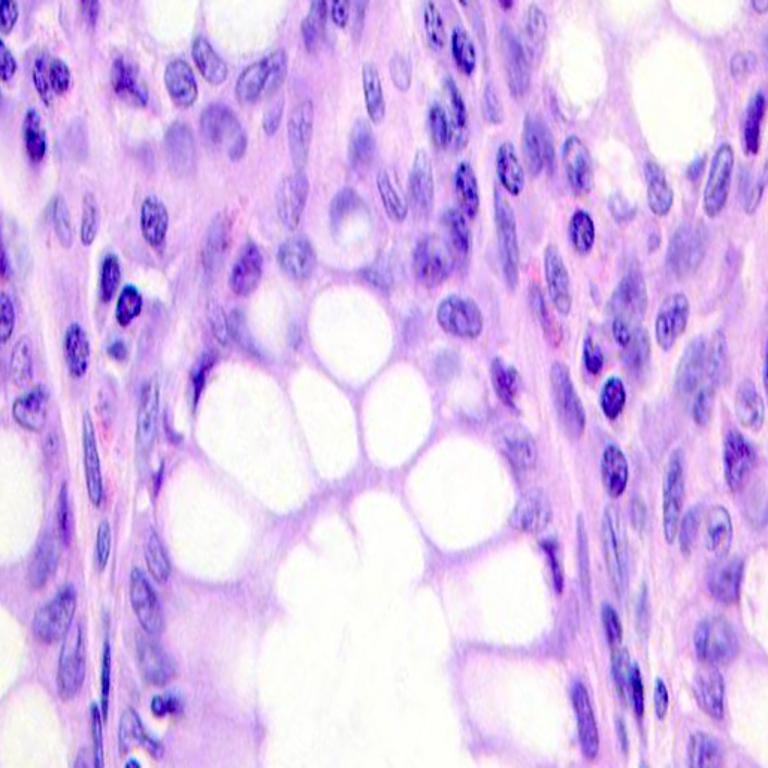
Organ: colon
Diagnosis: benign